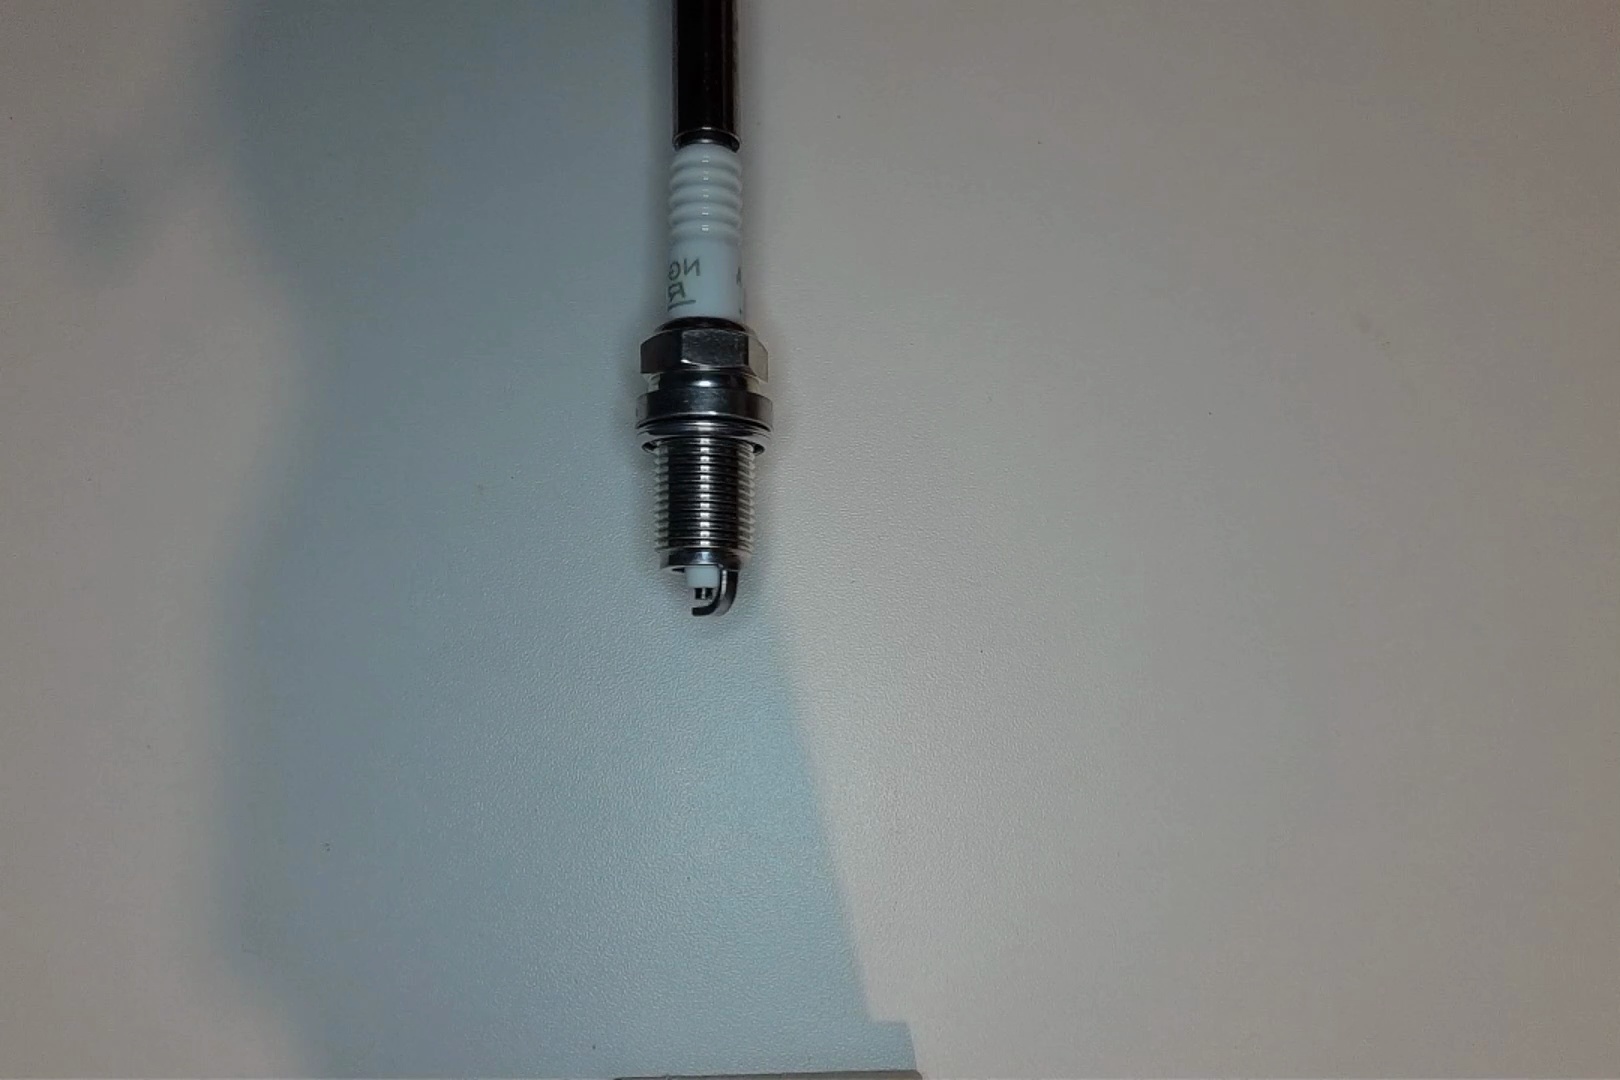
Label: no anomaly